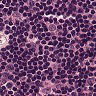
Metastatic tissue present: no